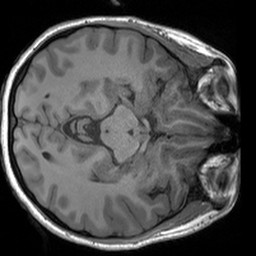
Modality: T1w
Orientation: axial
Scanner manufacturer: siemens
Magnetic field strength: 3 T
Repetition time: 1.54 s
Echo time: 0.00234 s